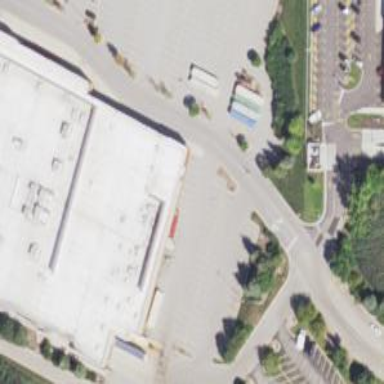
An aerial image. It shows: Parking area with surface.